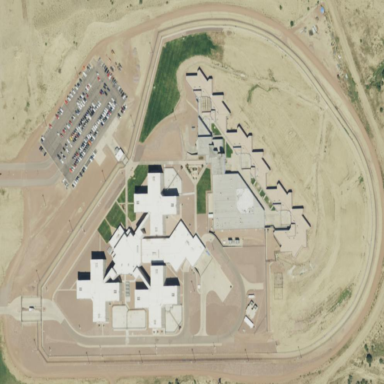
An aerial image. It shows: Prison.